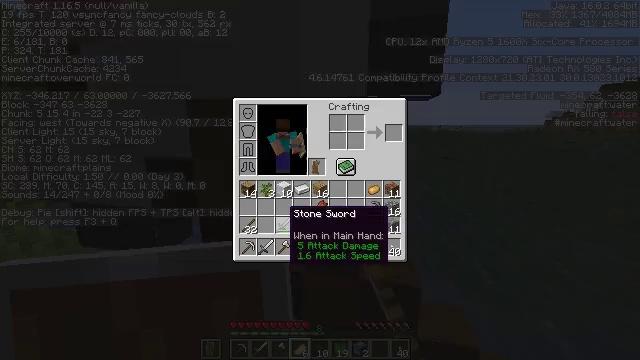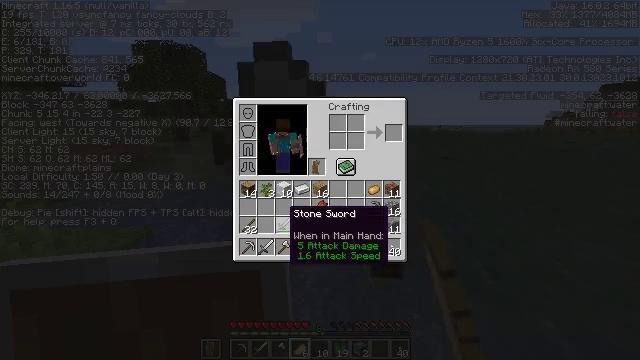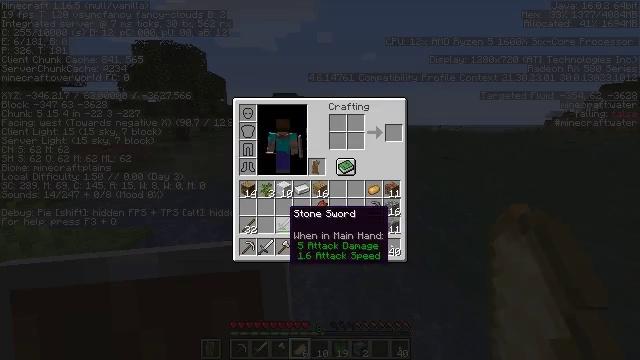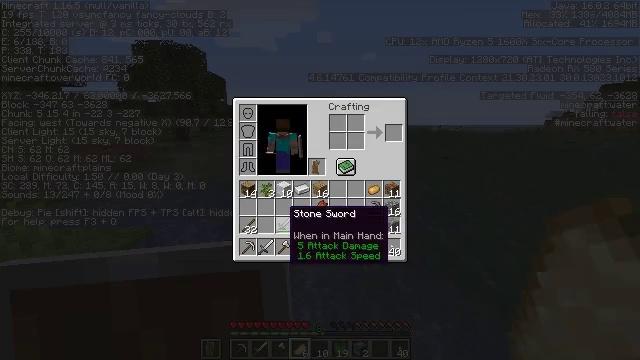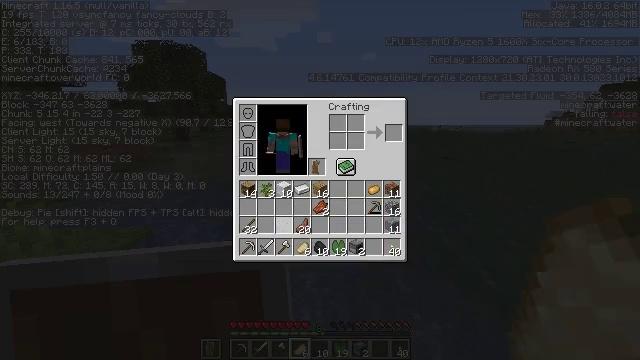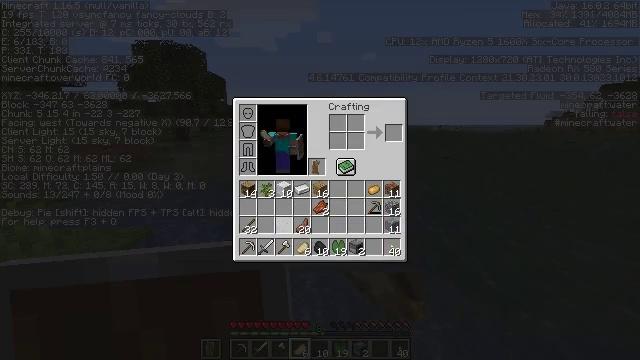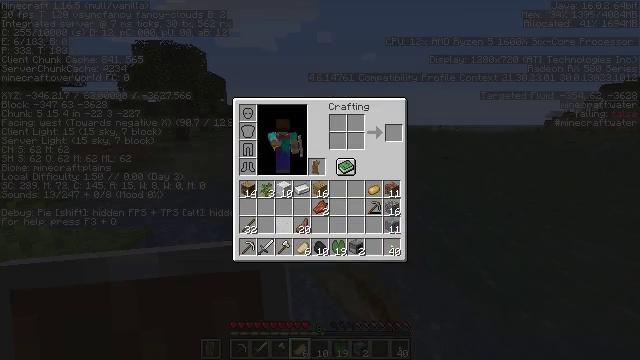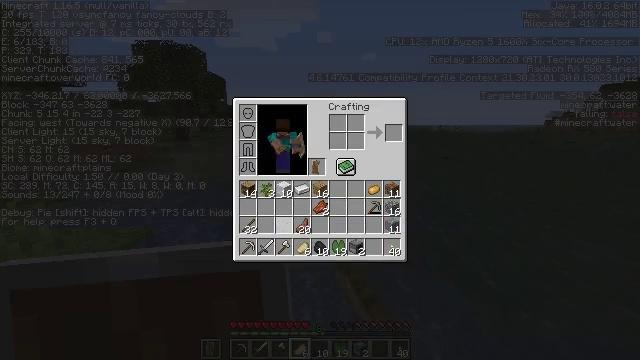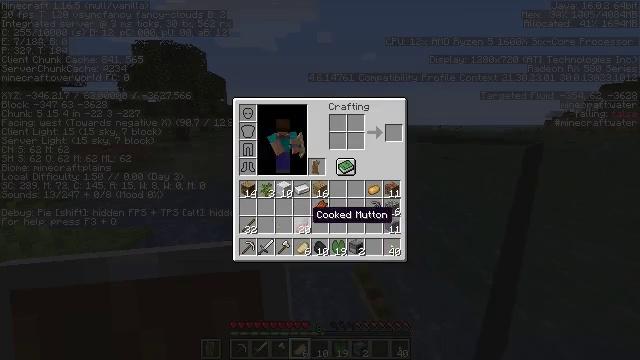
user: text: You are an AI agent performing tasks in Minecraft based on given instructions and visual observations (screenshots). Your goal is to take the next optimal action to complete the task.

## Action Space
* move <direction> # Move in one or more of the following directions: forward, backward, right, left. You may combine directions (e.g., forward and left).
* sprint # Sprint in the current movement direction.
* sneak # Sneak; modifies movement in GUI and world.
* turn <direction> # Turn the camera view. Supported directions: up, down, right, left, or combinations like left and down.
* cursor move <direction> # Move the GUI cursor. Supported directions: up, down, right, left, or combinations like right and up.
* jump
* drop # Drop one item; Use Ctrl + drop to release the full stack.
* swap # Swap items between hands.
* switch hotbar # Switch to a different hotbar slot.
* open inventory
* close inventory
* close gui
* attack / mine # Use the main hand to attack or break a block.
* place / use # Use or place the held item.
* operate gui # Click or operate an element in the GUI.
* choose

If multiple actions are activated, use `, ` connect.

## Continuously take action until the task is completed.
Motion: motion action
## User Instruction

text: Remove a stone sword from the inventory.
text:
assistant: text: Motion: sprint, open gui
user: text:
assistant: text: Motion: sprint
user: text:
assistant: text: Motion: sprint
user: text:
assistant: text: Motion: sprint, drop
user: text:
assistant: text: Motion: sprint, drop
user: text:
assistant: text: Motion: sprint, drop
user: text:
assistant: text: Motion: sprint
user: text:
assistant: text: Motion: sprint, cursor move right
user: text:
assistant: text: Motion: sprint